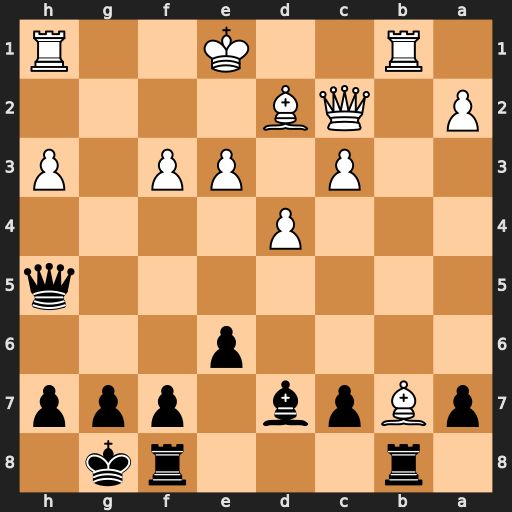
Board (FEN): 1r3rk1/pBpb1ppp/4p3/7q/3P4/2P1PP1P/P1QB4/1R2K2R
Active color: b
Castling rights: K
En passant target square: -
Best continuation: Rxb7 Rxb7 Qxf3 Rg1 Qxb7